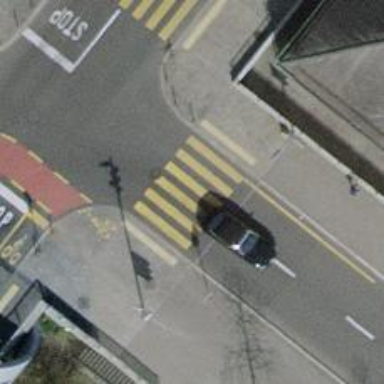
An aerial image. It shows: Marked crossing on the road.